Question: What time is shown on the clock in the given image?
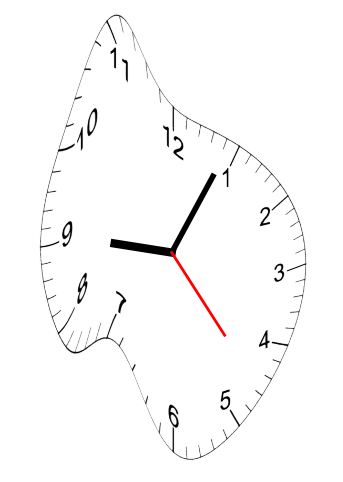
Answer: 09:04:23